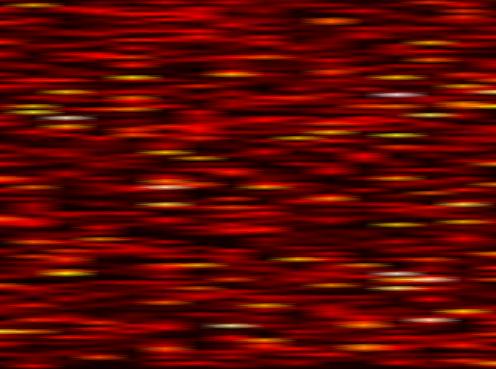
Label: WOLA